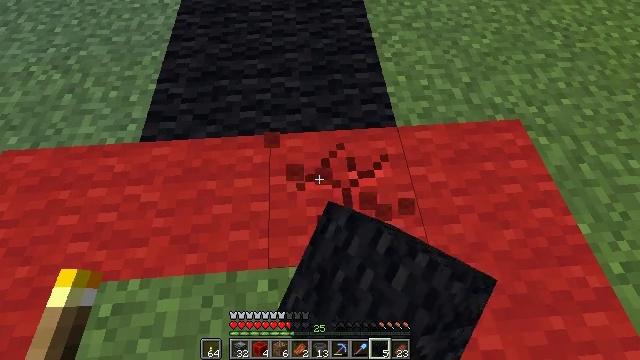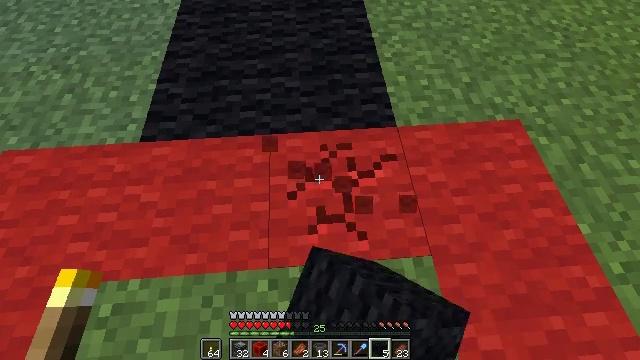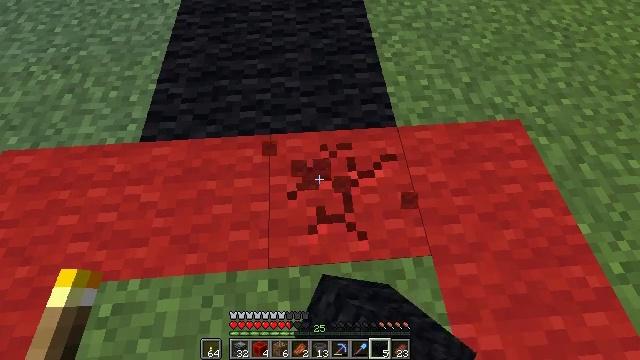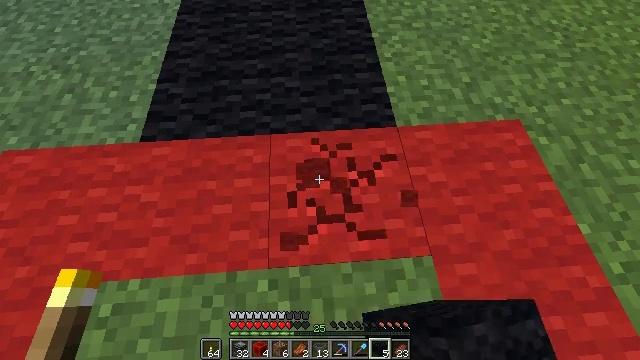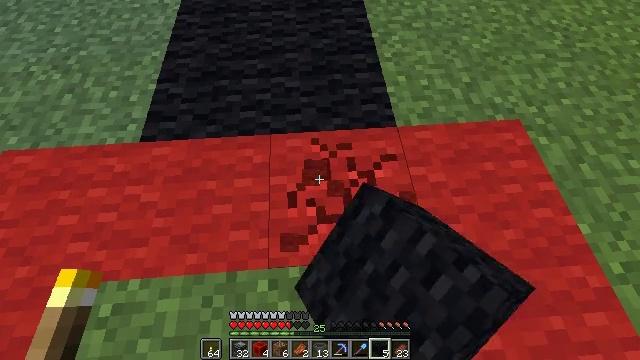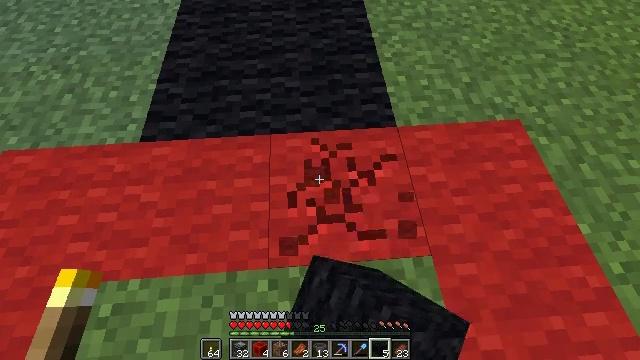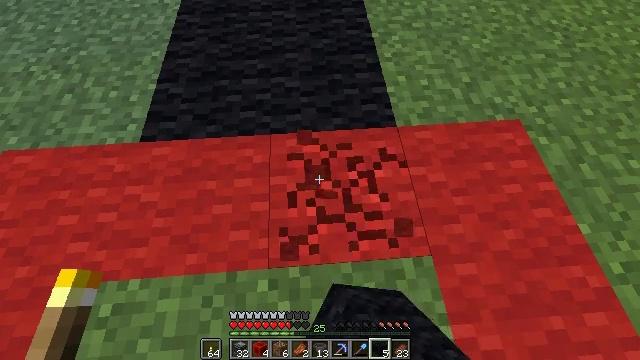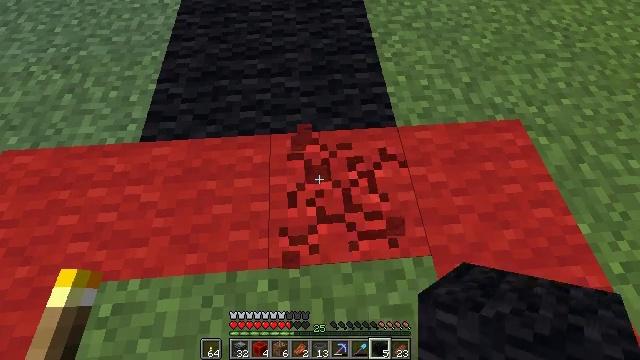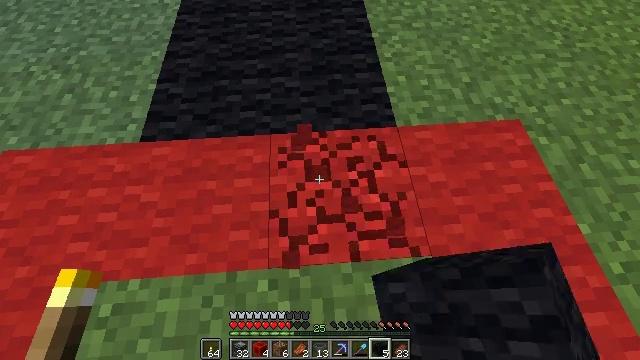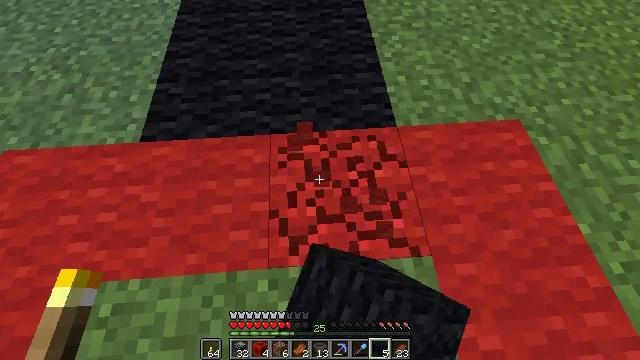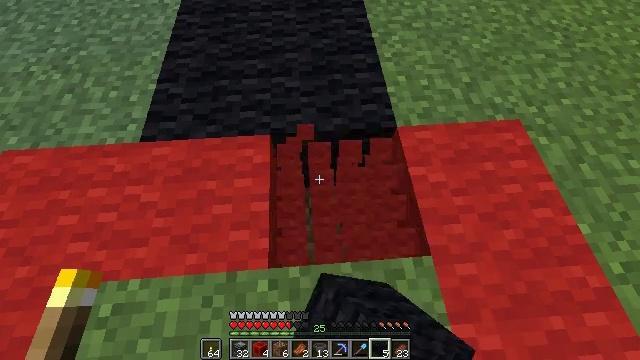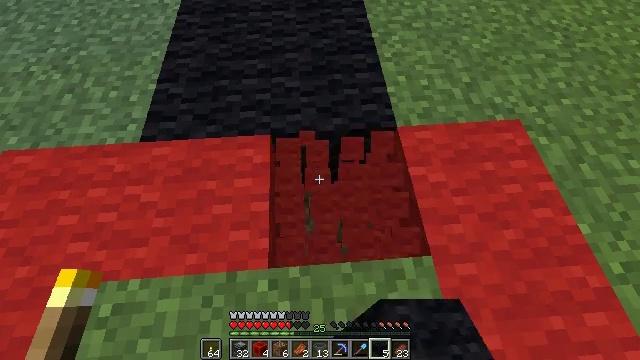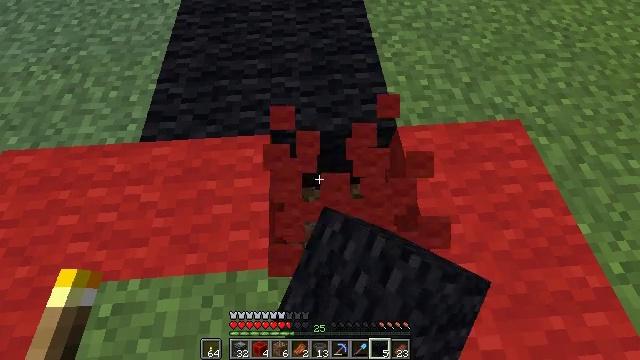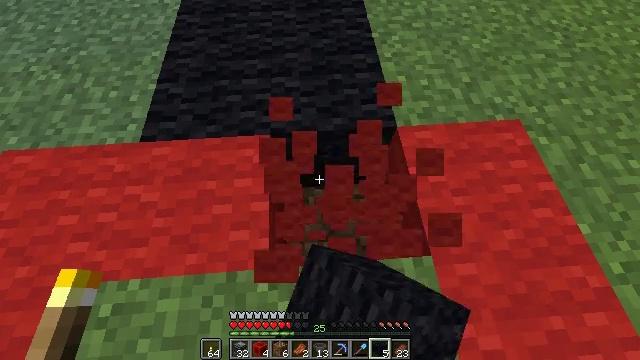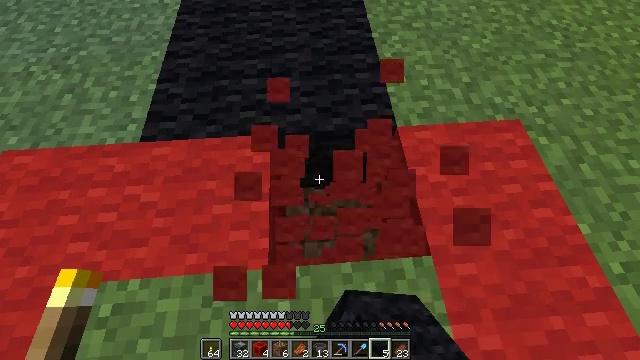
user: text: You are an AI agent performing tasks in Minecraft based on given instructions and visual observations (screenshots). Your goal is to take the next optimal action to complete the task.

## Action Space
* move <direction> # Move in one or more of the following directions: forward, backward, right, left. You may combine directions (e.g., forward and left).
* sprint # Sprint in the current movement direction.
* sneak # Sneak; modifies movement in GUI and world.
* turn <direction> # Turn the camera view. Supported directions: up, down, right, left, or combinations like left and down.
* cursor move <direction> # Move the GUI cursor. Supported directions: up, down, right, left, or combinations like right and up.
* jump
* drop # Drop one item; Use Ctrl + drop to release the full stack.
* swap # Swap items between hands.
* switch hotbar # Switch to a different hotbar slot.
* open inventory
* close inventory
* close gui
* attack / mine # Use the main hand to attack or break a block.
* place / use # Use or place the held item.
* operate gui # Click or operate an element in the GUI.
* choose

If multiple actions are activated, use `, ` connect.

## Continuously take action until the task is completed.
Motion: motion action
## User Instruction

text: Mine red wool from the structure.
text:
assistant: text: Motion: attack / mine
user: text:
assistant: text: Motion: attack / mine
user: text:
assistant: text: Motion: attack / mine
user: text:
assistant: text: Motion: attack / mine
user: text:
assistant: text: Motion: attack / mine
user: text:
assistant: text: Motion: attack / mine
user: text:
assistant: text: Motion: attack / mine
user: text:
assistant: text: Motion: attack / mine
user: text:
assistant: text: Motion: attack / mine
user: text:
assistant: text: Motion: attack / mine
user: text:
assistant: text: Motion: attack / mine
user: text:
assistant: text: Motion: attack / mine
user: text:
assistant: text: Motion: attack / mine
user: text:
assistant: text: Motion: attack / mine
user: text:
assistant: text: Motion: attack / mine